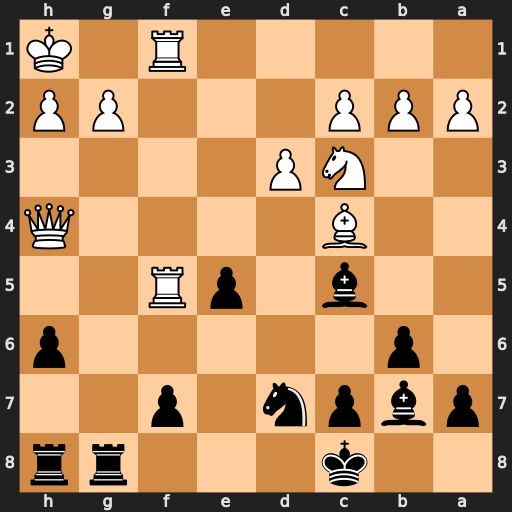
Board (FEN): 2k3rr/pbpn1p2/1p5p/2b1pR2/2B4Q/2NP4/PPP3PP/5R1K
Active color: b
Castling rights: -
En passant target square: -
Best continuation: Bxg2#